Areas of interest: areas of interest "Jinzhai Road Toll Station (G4001 Hefei Ring Expressway Exit)"
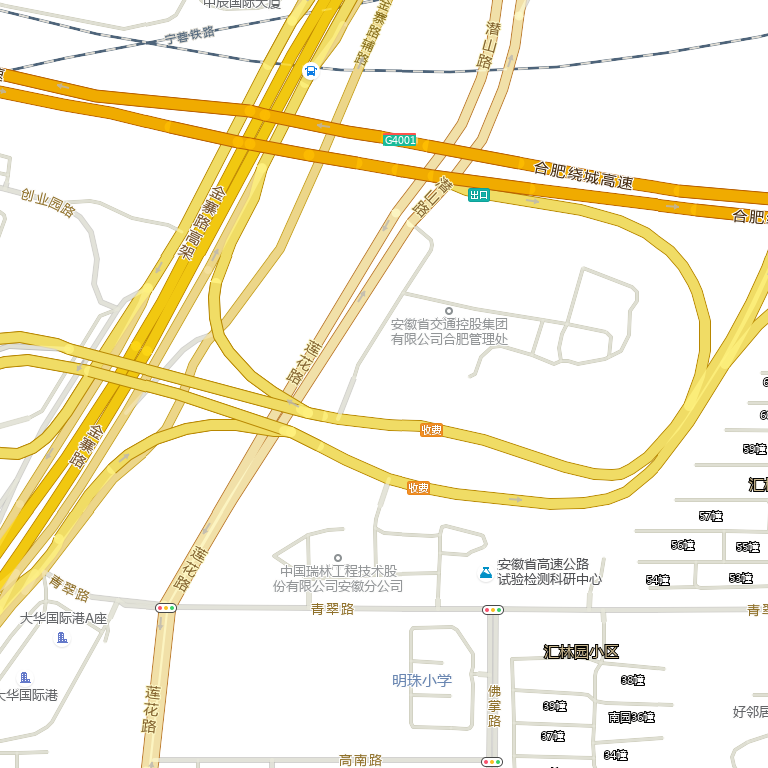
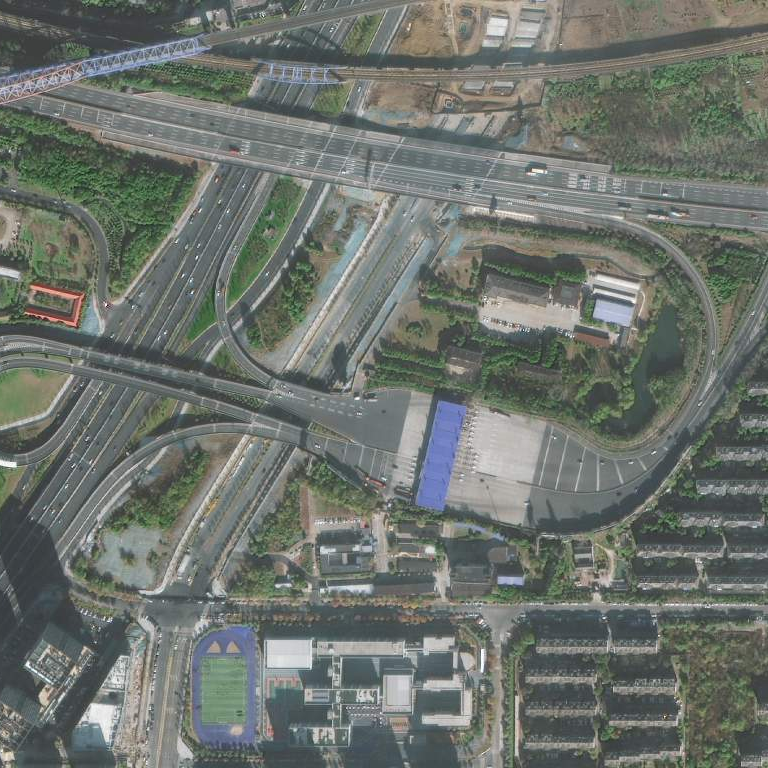